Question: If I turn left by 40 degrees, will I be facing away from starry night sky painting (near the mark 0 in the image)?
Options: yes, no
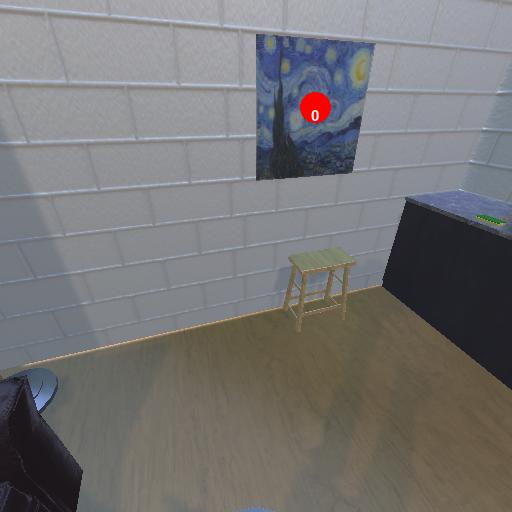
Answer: yes